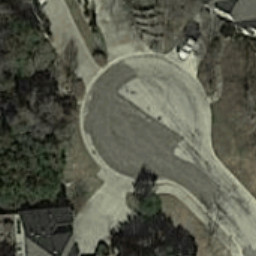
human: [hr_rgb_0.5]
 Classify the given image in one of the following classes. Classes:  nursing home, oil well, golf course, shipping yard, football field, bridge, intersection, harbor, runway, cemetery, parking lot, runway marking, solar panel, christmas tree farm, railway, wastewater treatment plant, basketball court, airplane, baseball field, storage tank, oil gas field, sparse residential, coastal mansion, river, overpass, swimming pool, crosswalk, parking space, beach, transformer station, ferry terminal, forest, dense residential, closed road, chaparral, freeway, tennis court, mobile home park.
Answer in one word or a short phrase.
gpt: closed road